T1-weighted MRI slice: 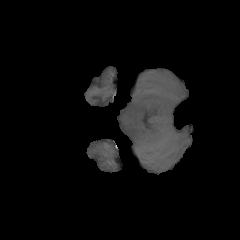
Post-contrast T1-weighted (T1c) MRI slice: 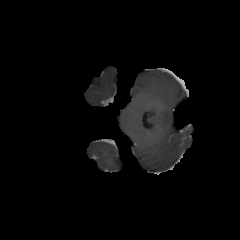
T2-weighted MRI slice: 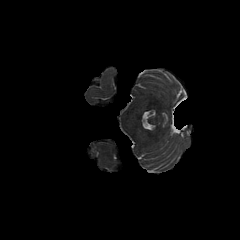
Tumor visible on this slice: no